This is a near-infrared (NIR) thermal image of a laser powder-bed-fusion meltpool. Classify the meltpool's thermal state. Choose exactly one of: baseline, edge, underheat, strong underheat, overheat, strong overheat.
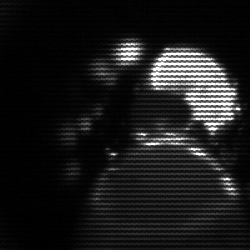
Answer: edge